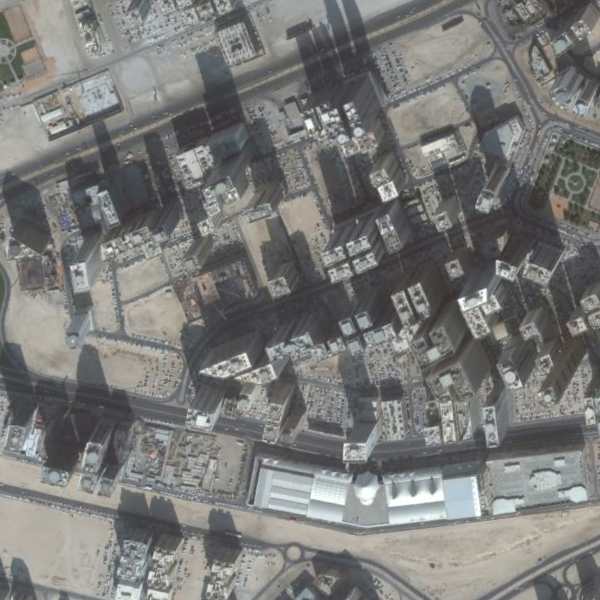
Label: Commercial